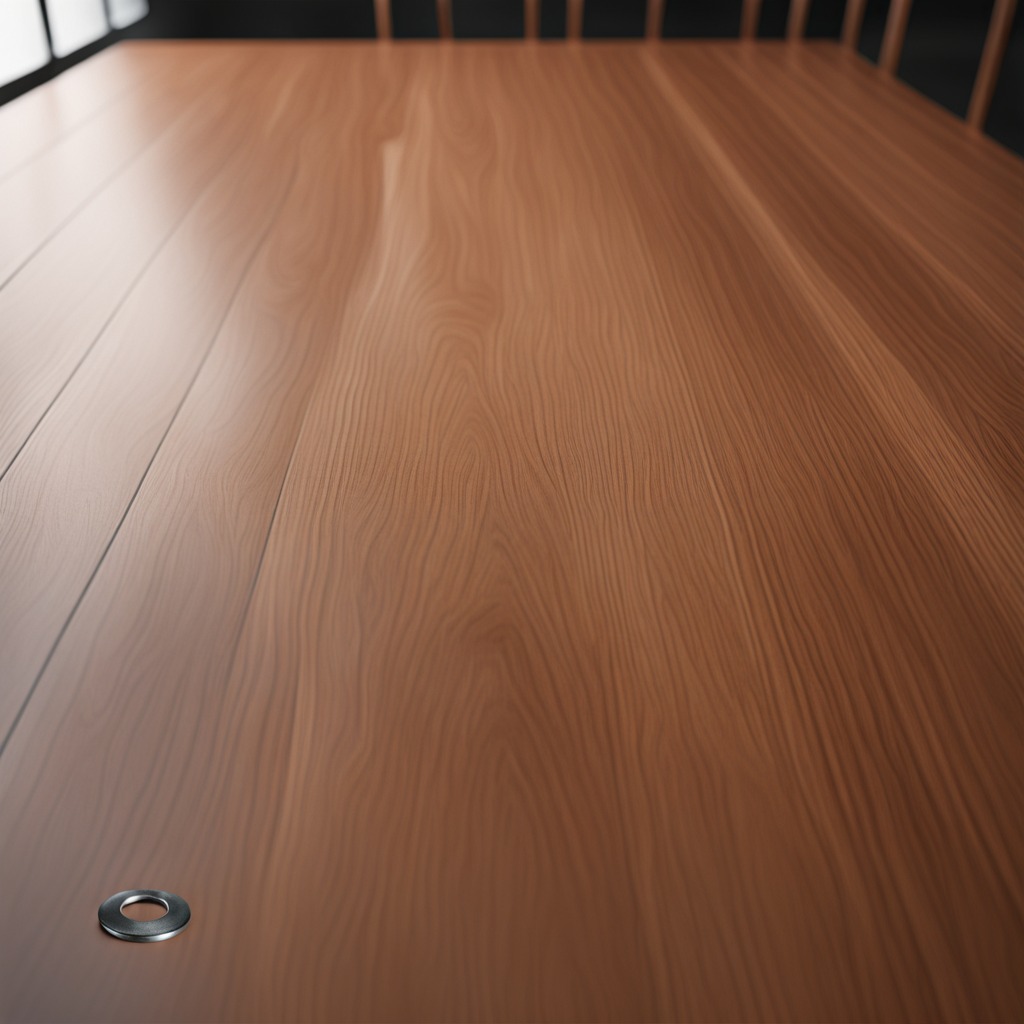
A flat metal washer is lying on the wooden table in a carpentry studio.